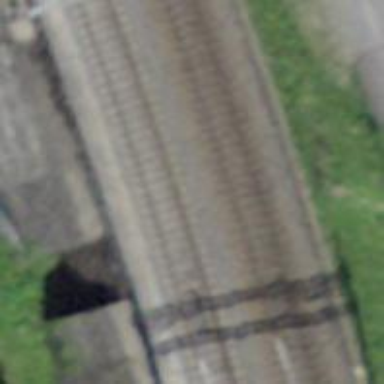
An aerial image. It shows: Railway with electrified contact lines.